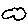
Label: cloud